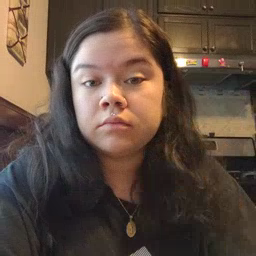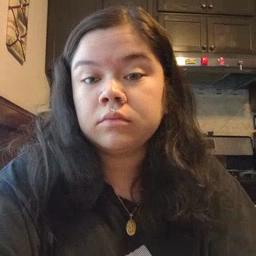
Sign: black